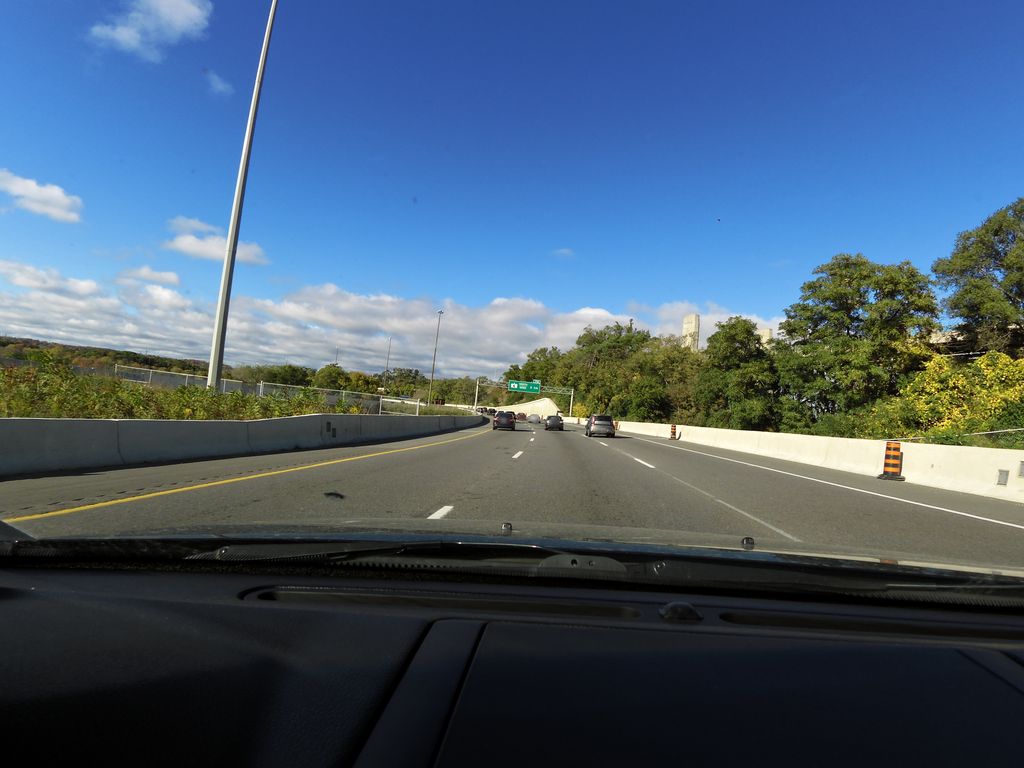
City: hamilton